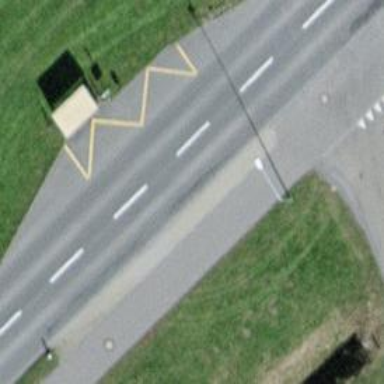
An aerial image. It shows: Public transport stop position.